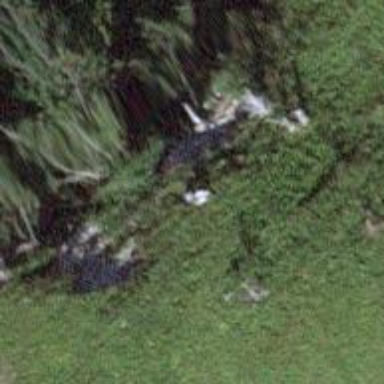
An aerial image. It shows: Evergreen needle-leaved tree.